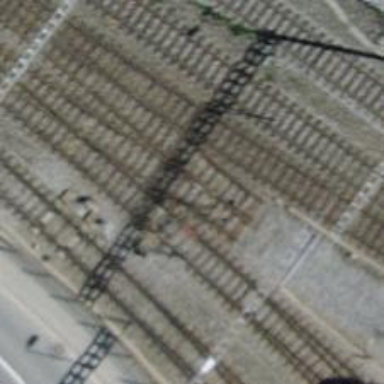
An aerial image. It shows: Railway yard with electrified tracks and single track.